Chest X-ray:
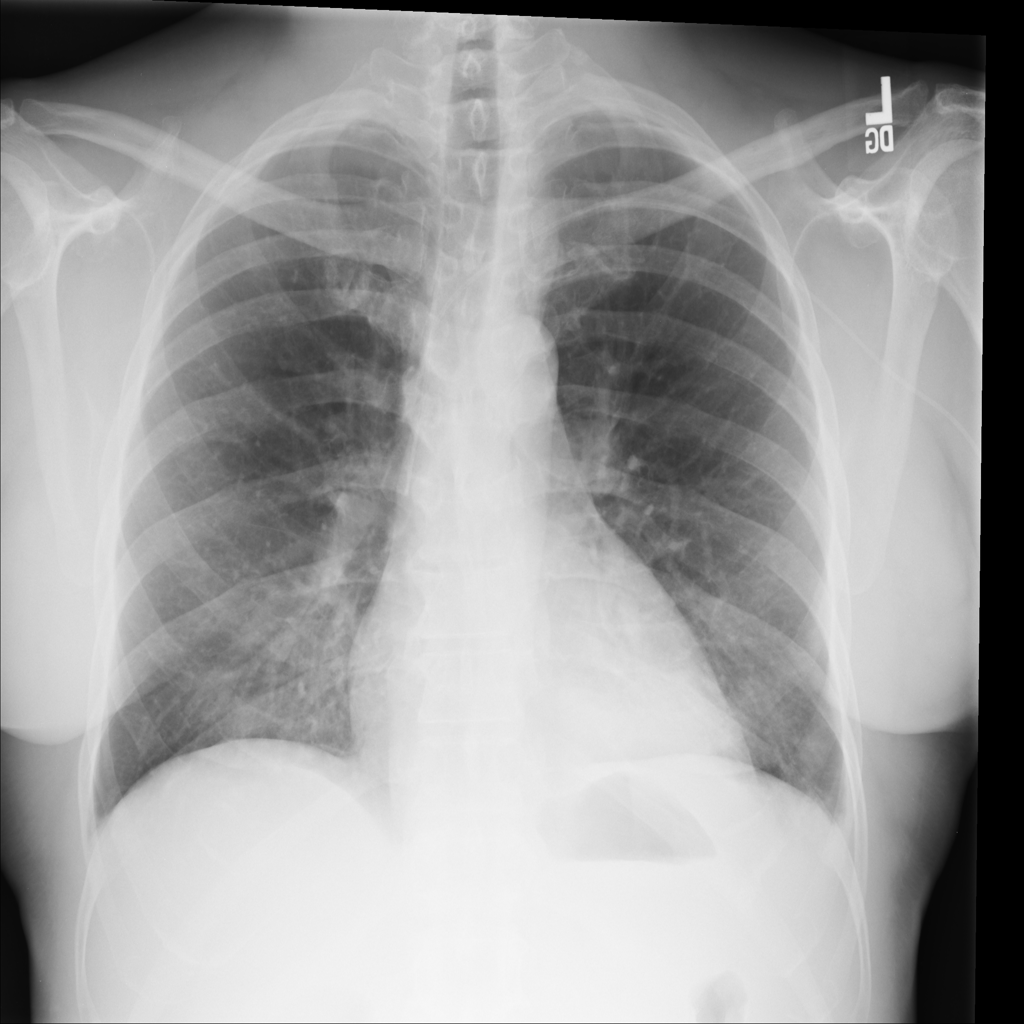
Findings: Consolidation
No abnormal finding: no